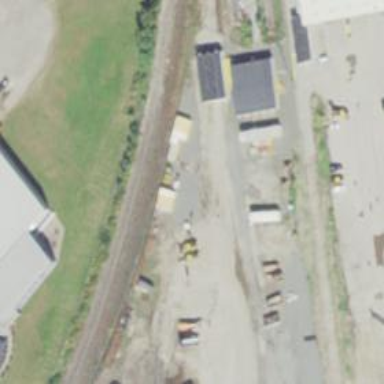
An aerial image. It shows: Unused railway yard.